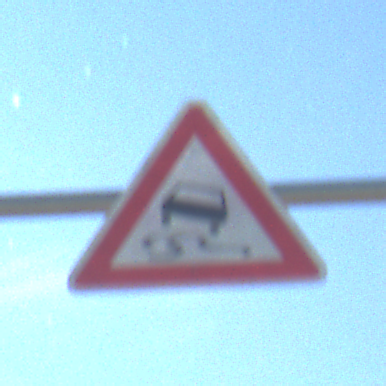
Verkehrszeichen: SchleuderOderRutschgefahr
Umgebung: Outdoor, Nature
Tageszeit: Night
Wetter: PartlyCloudy
Licht: Natural
Jahreszeit: NotSpecified
Kontrast: HighContrast